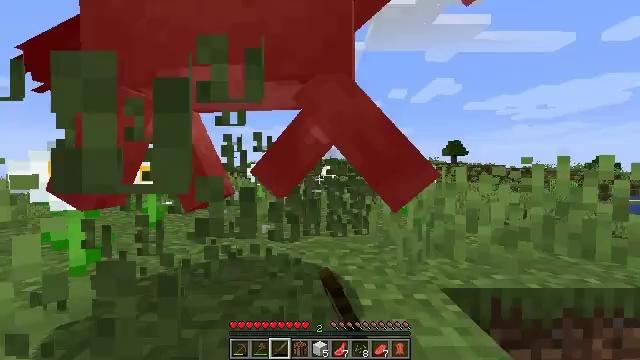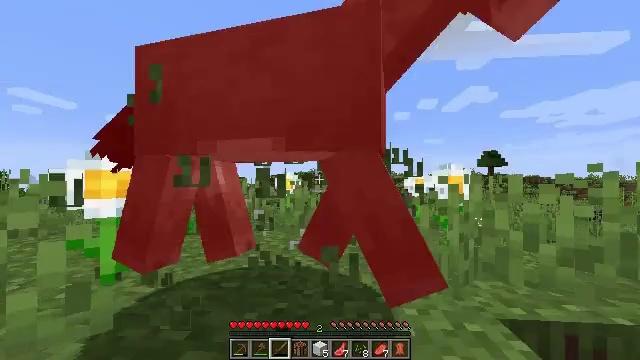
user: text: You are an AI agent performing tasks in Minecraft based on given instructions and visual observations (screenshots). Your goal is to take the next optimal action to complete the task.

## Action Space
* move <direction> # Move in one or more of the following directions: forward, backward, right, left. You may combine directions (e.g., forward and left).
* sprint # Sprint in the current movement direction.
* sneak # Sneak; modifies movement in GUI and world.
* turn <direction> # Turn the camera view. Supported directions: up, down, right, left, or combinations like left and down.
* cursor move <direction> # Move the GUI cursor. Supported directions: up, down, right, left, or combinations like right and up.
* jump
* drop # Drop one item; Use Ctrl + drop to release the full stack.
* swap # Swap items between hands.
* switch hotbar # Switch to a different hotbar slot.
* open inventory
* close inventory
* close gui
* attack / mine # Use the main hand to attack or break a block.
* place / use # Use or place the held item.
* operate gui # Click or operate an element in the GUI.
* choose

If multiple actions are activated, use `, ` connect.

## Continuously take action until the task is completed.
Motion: motion action
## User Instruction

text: Collect oxeye daisy from the ground.
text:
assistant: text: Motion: turn left and up, attack / mine
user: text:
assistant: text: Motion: no_op